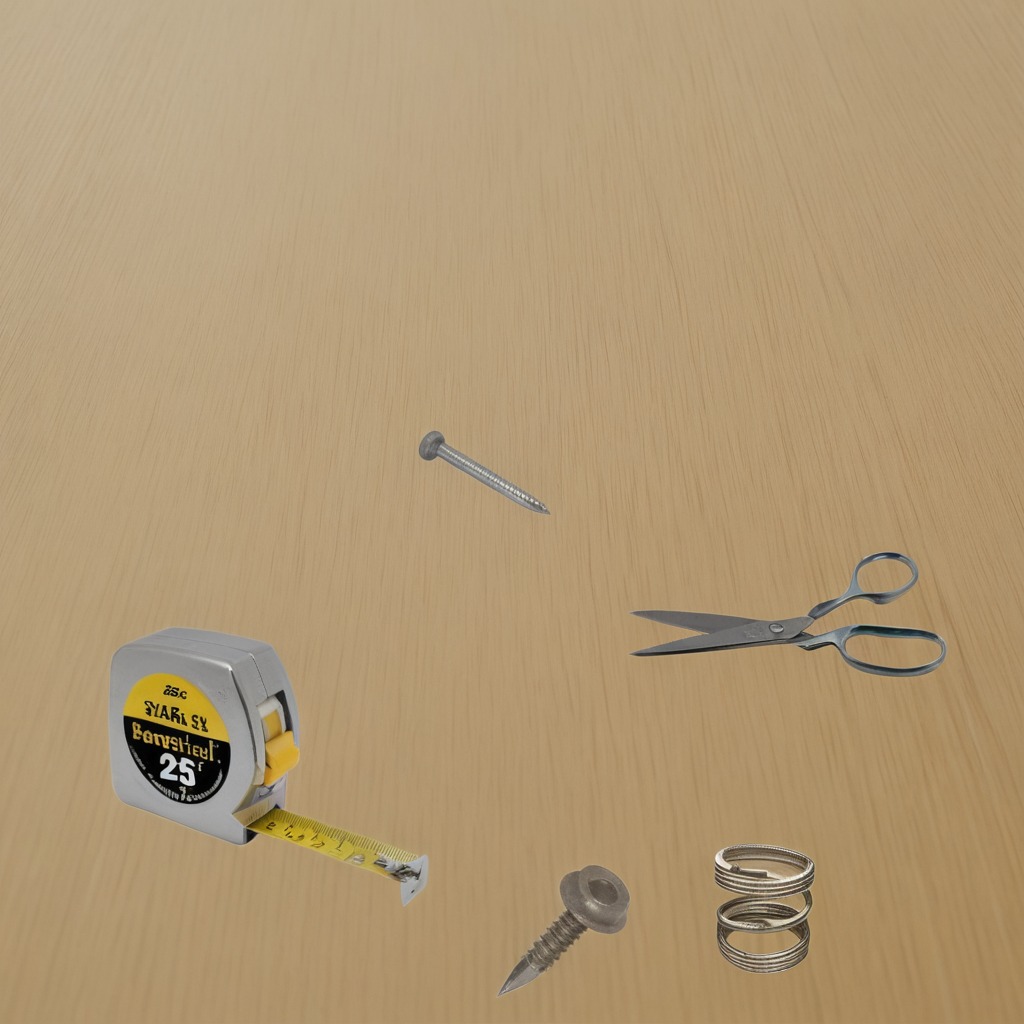
A measuring tape, a metal machine screw, an iron nail, a coiled metal spring, and a pair of scissors are lying on a plywood surface in a paint workshop lit by afternoon window light.